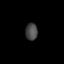
Tissue: lung
Cell type: Endothelial cells
Senescence score: 0.5835
Nuclear area (px): 201
Mean DAPI intensity: 72.05